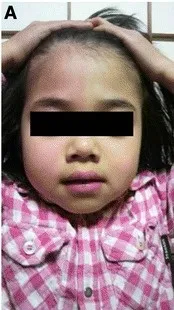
Clinical findings. Flushing of. The face.
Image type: medical_photograph (other_medical_photograph)